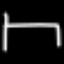
Label: bed